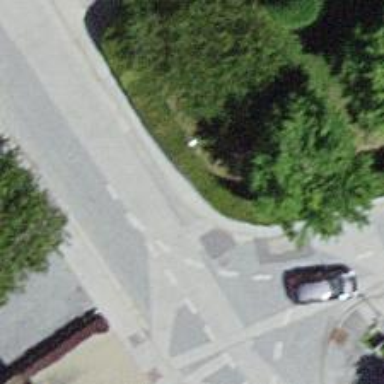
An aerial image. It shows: Sidewalk.